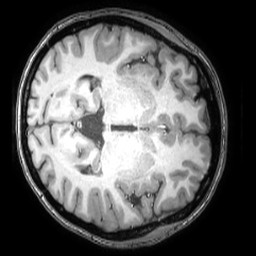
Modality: T1w
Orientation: axial
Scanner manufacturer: philips
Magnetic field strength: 3 T
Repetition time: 0.008 s
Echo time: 0.0035 s